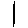
Label: line